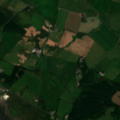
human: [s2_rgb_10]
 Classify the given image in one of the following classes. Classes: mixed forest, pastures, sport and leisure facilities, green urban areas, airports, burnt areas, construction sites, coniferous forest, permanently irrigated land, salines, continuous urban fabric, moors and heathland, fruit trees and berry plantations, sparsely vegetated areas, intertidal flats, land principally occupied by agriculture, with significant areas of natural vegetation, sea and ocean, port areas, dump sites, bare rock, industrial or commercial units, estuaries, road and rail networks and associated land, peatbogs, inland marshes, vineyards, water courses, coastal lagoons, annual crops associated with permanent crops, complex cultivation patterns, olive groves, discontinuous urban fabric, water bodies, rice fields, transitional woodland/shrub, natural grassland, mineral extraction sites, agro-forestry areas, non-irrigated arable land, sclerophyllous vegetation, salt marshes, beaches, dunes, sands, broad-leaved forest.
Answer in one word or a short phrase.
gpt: pastures, land principally occupied by agriculture, with significant areas of natural vegetation, intertidal flats